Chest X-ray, PA view. Patient: 60 years old, sex M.
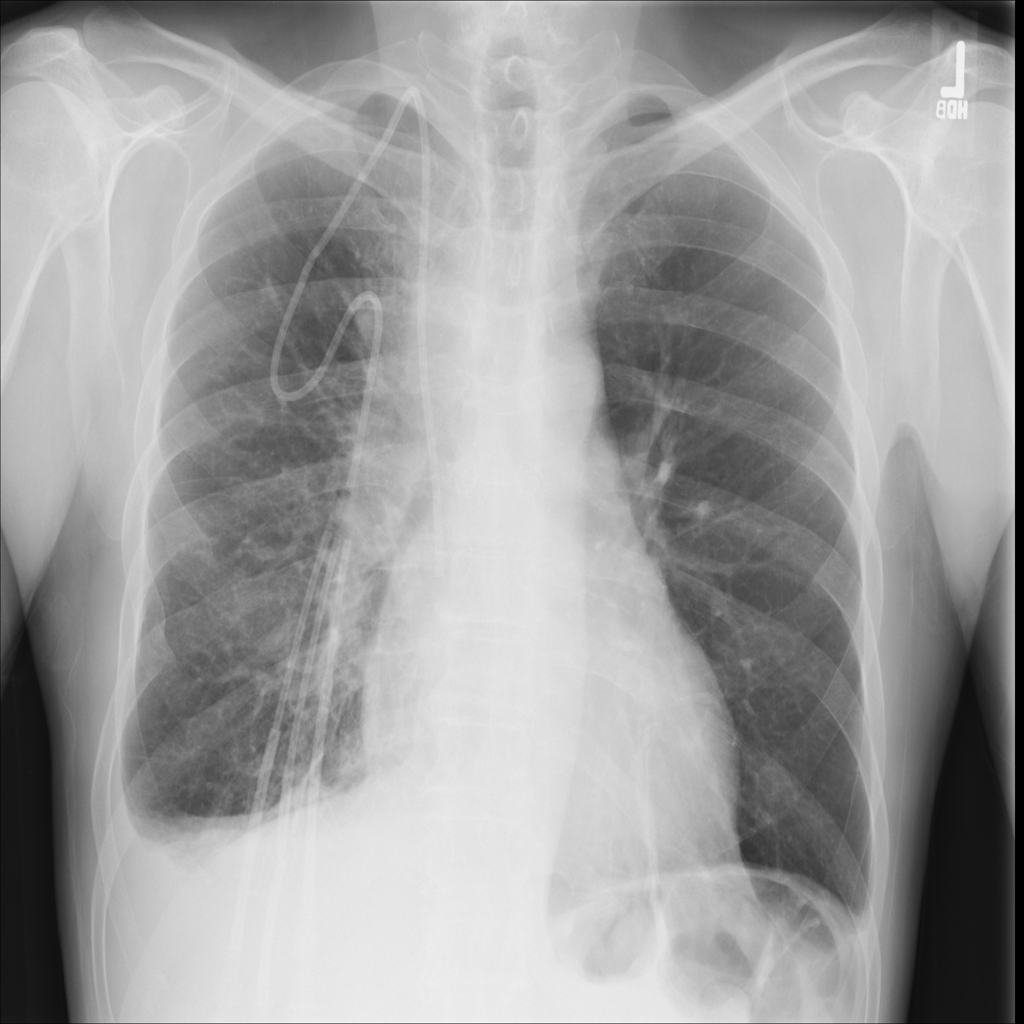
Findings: Effusion, Mass